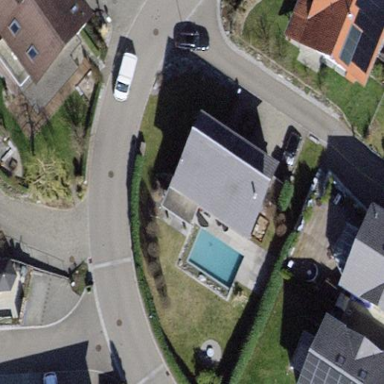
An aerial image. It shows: House with distinctive saltbox roof shape.